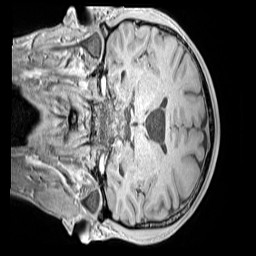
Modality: MP2RAGE
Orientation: coronal
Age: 13
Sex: male
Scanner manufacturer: siemens
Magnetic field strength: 3 T
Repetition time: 4 s
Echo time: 0.00299 s